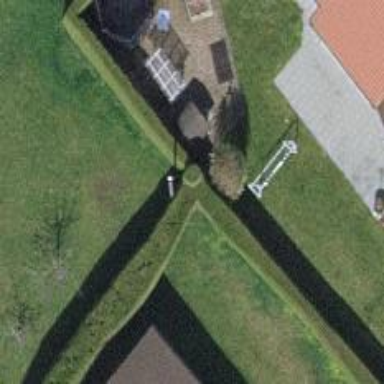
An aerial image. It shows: Hedge barrier.